Question: I just upgraded my Java from 1.8 update 31 to update 45. Once done, I checked in the Java Console it shows Java 8 update 45. But, when I checked in the terminal it shows java version "1.8.0_31". I checked using <URL>, and it show . I try to check the JavaVirtualMachine folder and found that there is no jdk 8 update 45 folder. Please refer the image.
Why I'm getting diferent versions. I even try to restarted my machine few times but it still same. Please advice.
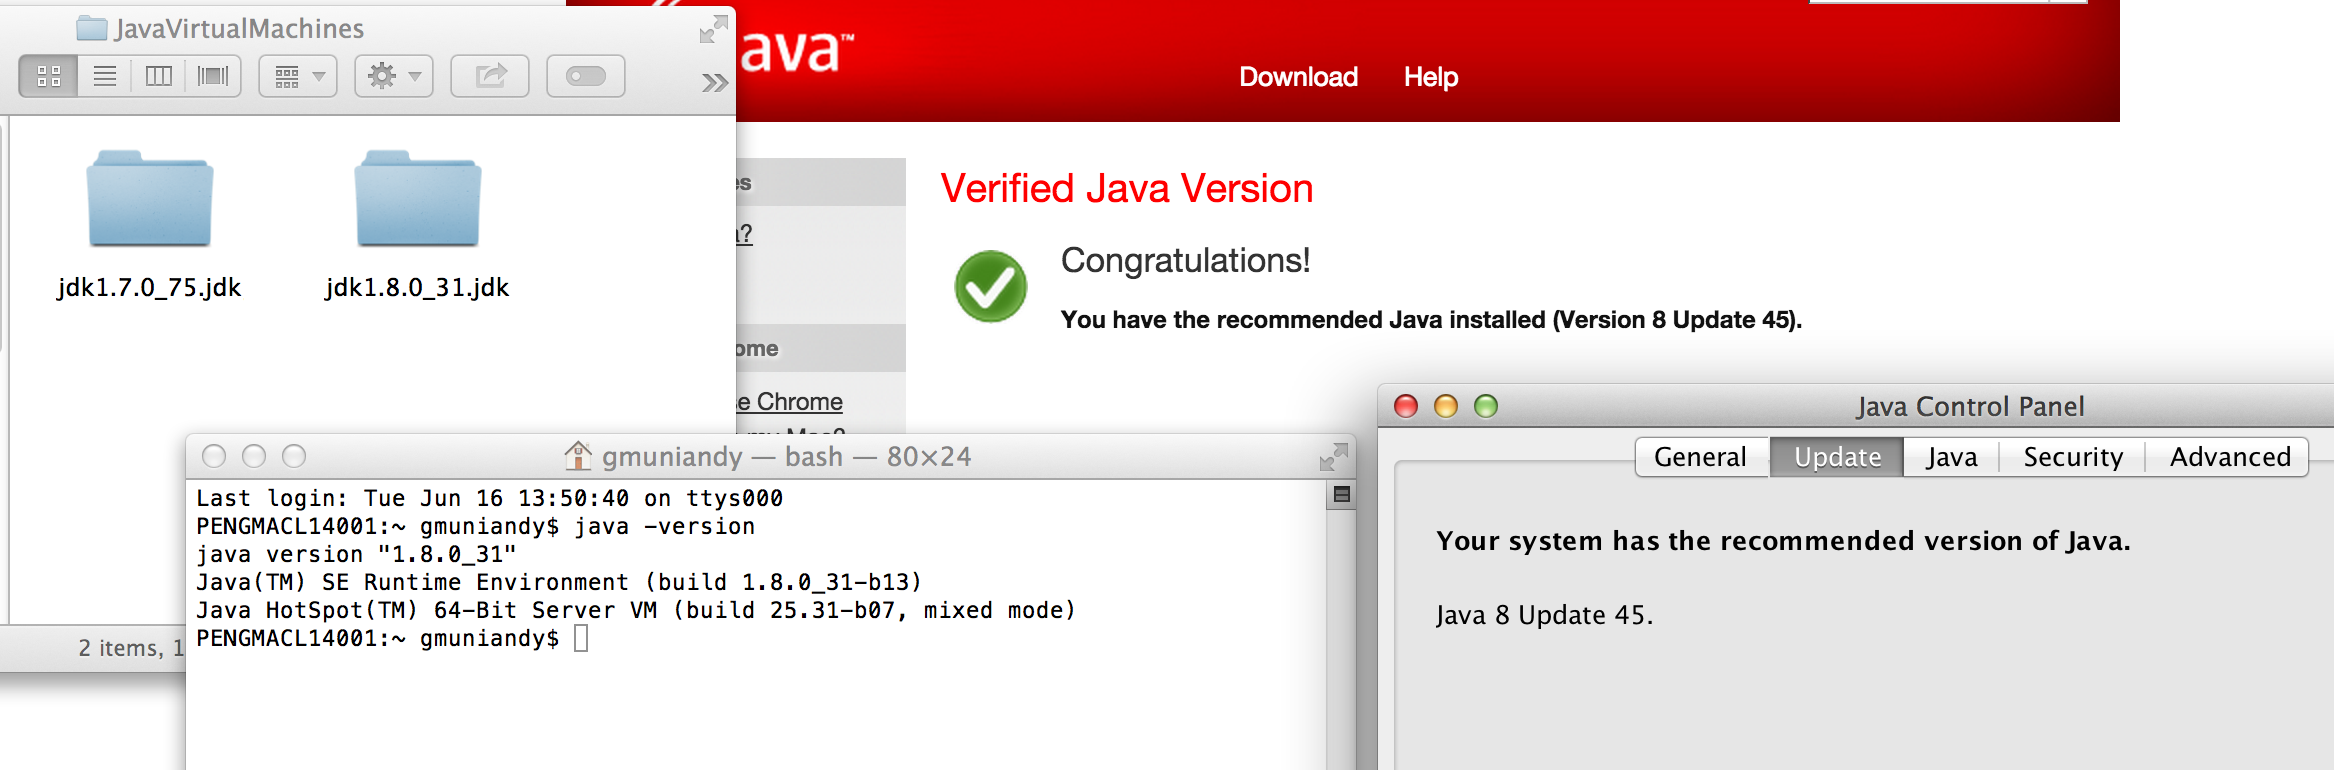
Answer: Could it be that you installed the JRE 8 update 45 but still have version 8 update 31 for JDK?